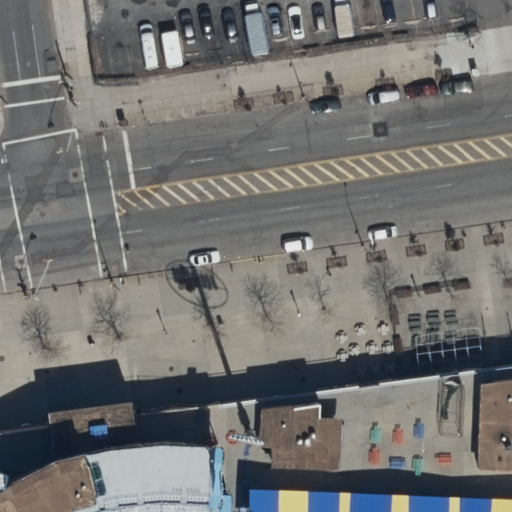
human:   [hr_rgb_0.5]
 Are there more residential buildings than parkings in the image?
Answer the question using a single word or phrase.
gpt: no

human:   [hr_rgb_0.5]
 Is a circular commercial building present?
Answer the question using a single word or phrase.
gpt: no

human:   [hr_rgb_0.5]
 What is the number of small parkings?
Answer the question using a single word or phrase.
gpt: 0

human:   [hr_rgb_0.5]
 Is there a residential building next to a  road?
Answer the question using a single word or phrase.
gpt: yes

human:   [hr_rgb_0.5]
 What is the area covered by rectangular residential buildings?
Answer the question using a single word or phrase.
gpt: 412m2

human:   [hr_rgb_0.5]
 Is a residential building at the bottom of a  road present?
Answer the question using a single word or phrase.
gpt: yes

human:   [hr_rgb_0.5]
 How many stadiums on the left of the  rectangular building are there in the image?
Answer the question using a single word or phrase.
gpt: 0

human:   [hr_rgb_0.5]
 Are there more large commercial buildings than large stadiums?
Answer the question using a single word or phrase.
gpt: no

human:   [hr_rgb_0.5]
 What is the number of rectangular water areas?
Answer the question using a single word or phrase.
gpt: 0

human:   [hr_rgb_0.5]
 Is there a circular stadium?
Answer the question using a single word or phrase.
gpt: no

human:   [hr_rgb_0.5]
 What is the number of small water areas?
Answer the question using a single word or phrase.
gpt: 0

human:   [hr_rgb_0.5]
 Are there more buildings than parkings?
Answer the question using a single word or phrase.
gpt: no

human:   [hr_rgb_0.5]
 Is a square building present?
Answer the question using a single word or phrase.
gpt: no

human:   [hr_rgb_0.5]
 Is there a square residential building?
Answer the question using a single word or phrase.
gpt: no

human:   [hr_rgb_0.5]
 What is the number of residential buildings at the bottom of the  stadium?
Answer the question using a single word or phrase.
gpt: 0

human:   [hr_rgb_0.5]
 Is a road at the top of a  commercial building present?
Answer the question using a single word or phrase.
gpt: no

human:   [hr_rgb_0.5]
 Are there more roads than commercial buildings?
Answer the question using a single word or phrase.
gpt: yes

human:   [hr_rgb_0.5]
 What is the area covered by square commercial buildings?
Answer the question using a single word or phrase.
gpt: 0m2

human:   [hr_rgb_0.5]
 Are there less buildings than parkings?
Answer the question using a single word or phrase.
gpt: no

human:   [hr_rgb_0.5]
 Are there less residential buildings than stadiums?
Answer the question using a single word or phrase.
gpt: no

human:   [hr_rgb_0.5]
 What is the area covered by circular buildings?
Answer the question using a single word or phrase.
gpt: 0m2

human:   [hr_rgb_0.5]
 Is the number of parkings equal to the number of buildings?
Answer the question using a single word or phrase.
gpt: yes

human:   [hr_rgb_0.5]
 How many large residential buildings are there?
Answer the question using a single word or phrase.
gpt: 0

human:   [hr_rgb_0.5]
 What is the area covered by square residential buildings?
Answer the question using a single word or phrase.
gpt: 0m2

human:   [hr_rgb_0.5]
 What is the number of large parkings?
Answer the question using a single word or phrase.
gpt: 0

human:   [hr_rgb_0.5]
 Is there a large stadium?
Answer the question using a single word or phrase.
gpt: no

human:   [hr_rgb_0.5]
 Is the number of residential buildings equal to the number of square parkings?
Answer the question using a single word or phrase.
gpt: no

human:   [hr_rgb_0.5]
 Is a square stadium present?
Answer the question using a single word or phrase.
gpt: no

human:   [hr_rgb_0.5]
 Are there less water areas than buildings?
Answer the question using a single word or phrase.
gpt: yes

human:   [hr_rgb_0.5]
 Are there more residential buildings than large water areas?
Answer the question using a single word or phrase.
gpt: yes

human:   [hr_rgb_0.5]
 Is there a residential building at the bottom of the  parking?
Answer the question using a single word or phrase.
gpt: yes

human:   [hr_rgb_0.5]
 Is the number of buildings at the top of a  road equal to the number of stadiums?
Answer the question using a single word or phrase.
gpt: no

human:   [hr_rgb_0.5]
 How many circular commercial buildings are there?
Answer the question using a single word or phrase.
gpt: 0

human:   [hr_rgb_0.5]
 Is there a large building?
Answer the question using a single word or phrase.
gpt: no

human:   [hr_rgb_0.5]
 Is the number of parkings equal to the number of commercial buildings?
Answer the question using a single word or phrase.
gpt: no

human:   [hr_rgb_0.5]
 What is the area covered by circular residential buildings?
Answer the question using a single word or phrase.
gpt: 0m2